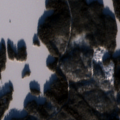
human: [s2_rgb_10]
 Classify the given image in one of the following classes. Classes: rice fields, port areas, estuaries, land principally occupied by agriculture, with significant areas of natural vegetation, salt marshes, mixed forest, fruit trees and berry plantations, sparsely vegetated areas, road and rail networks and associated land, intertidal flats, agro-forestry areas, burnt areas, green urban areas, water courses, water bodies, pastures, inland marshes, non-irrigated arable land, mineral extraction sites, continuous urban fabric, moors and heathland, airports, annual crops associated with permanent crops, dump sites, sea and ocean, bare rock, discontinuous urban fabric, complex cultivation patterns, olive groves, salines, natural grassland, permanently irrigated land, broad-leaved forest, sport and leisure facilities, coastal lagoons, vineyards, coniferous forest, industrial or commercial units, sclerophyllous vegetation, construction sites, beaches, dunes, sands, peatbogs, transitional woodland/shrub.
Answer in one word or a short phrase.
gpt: coniferous forest, mixed forest, water bodies